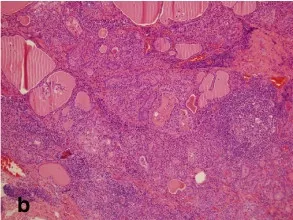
Pathological finding reveals a papillary carcinoma. Lymphocytic patches predominantly in peripheral portions of the thyroid parenchyma. X100, hematoxylin and eosin stain.
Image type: pathology (h&e)